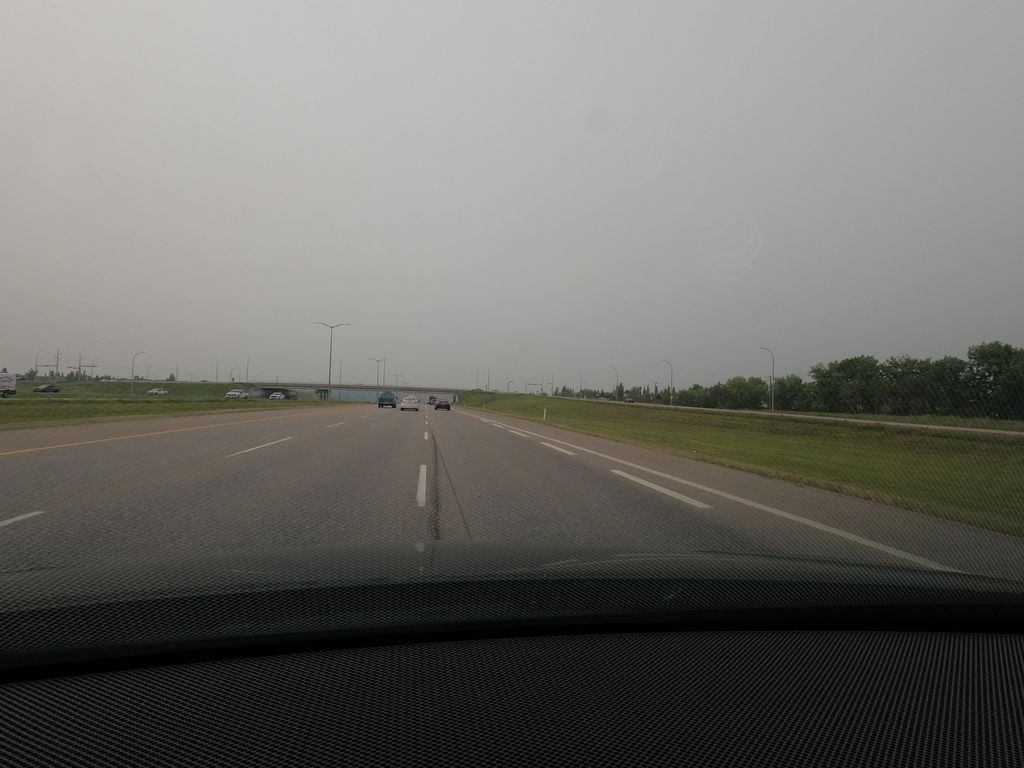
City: calgary